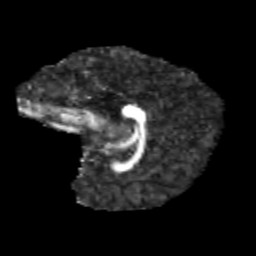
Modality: FA
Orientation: sagittal
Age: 9
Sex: female
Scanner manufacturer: siemens
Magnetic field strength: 3 T
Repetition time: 3.8 s
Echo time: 0.07 s